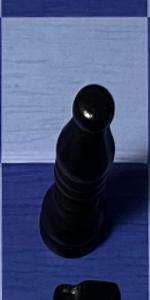
Label: Bishop_Black